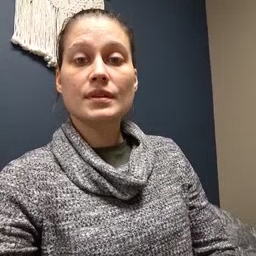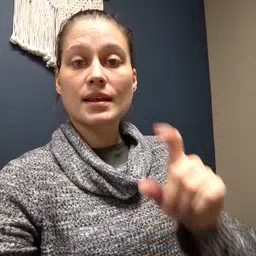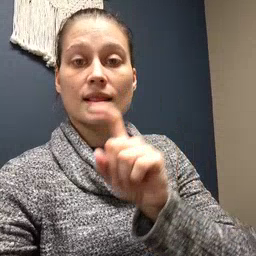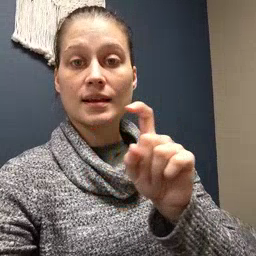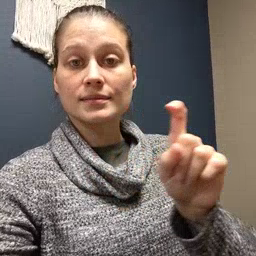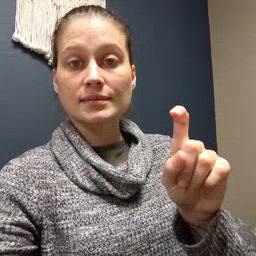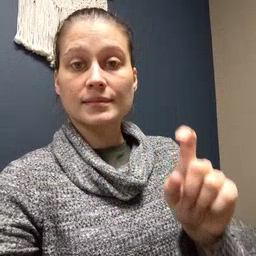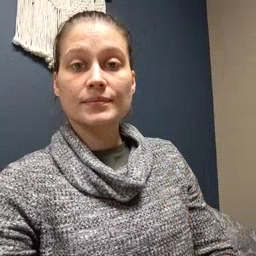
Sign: closet